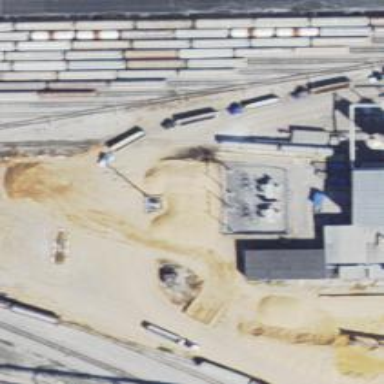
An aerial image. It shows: Railway yard in service.